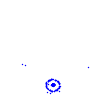
Particle: electron